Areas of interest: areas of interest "No. 46 Weather Station Road Compound"
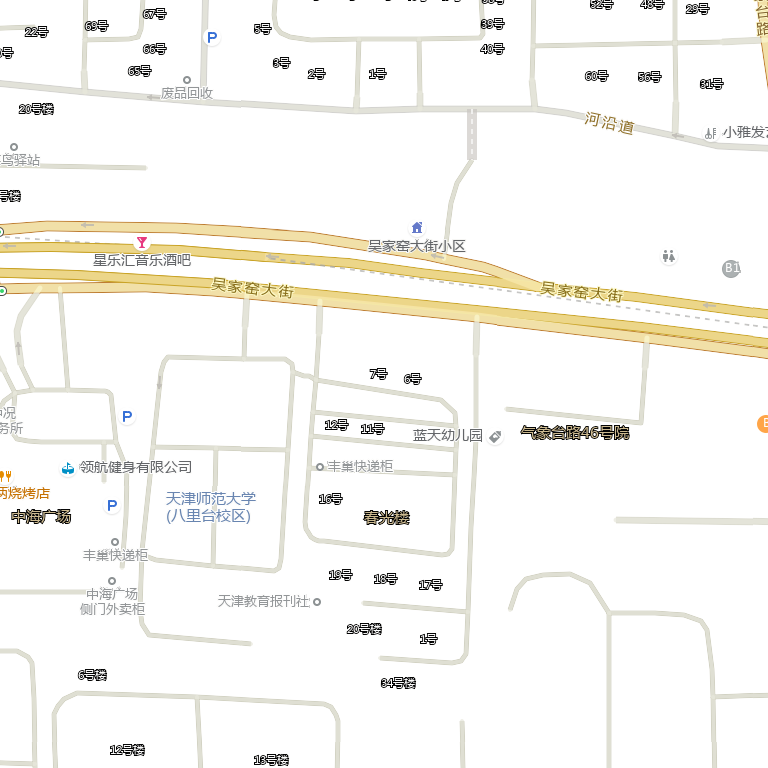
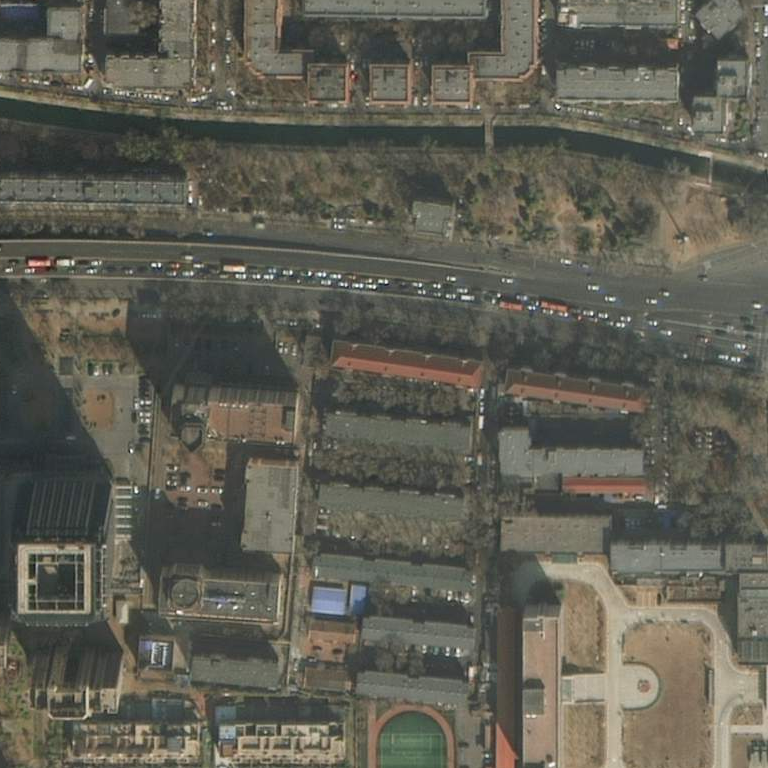